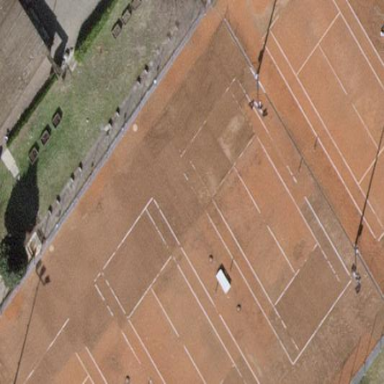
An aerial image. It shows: Sandy tennis court.